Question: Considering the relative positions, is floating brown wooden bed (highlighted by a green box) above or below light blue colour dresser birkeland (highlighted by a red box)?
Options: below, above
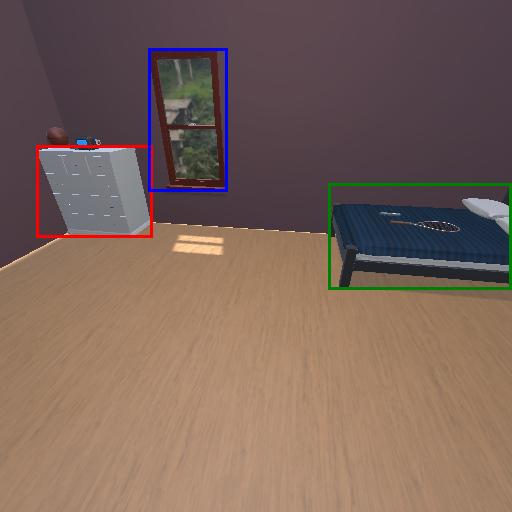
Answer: below